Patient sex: M
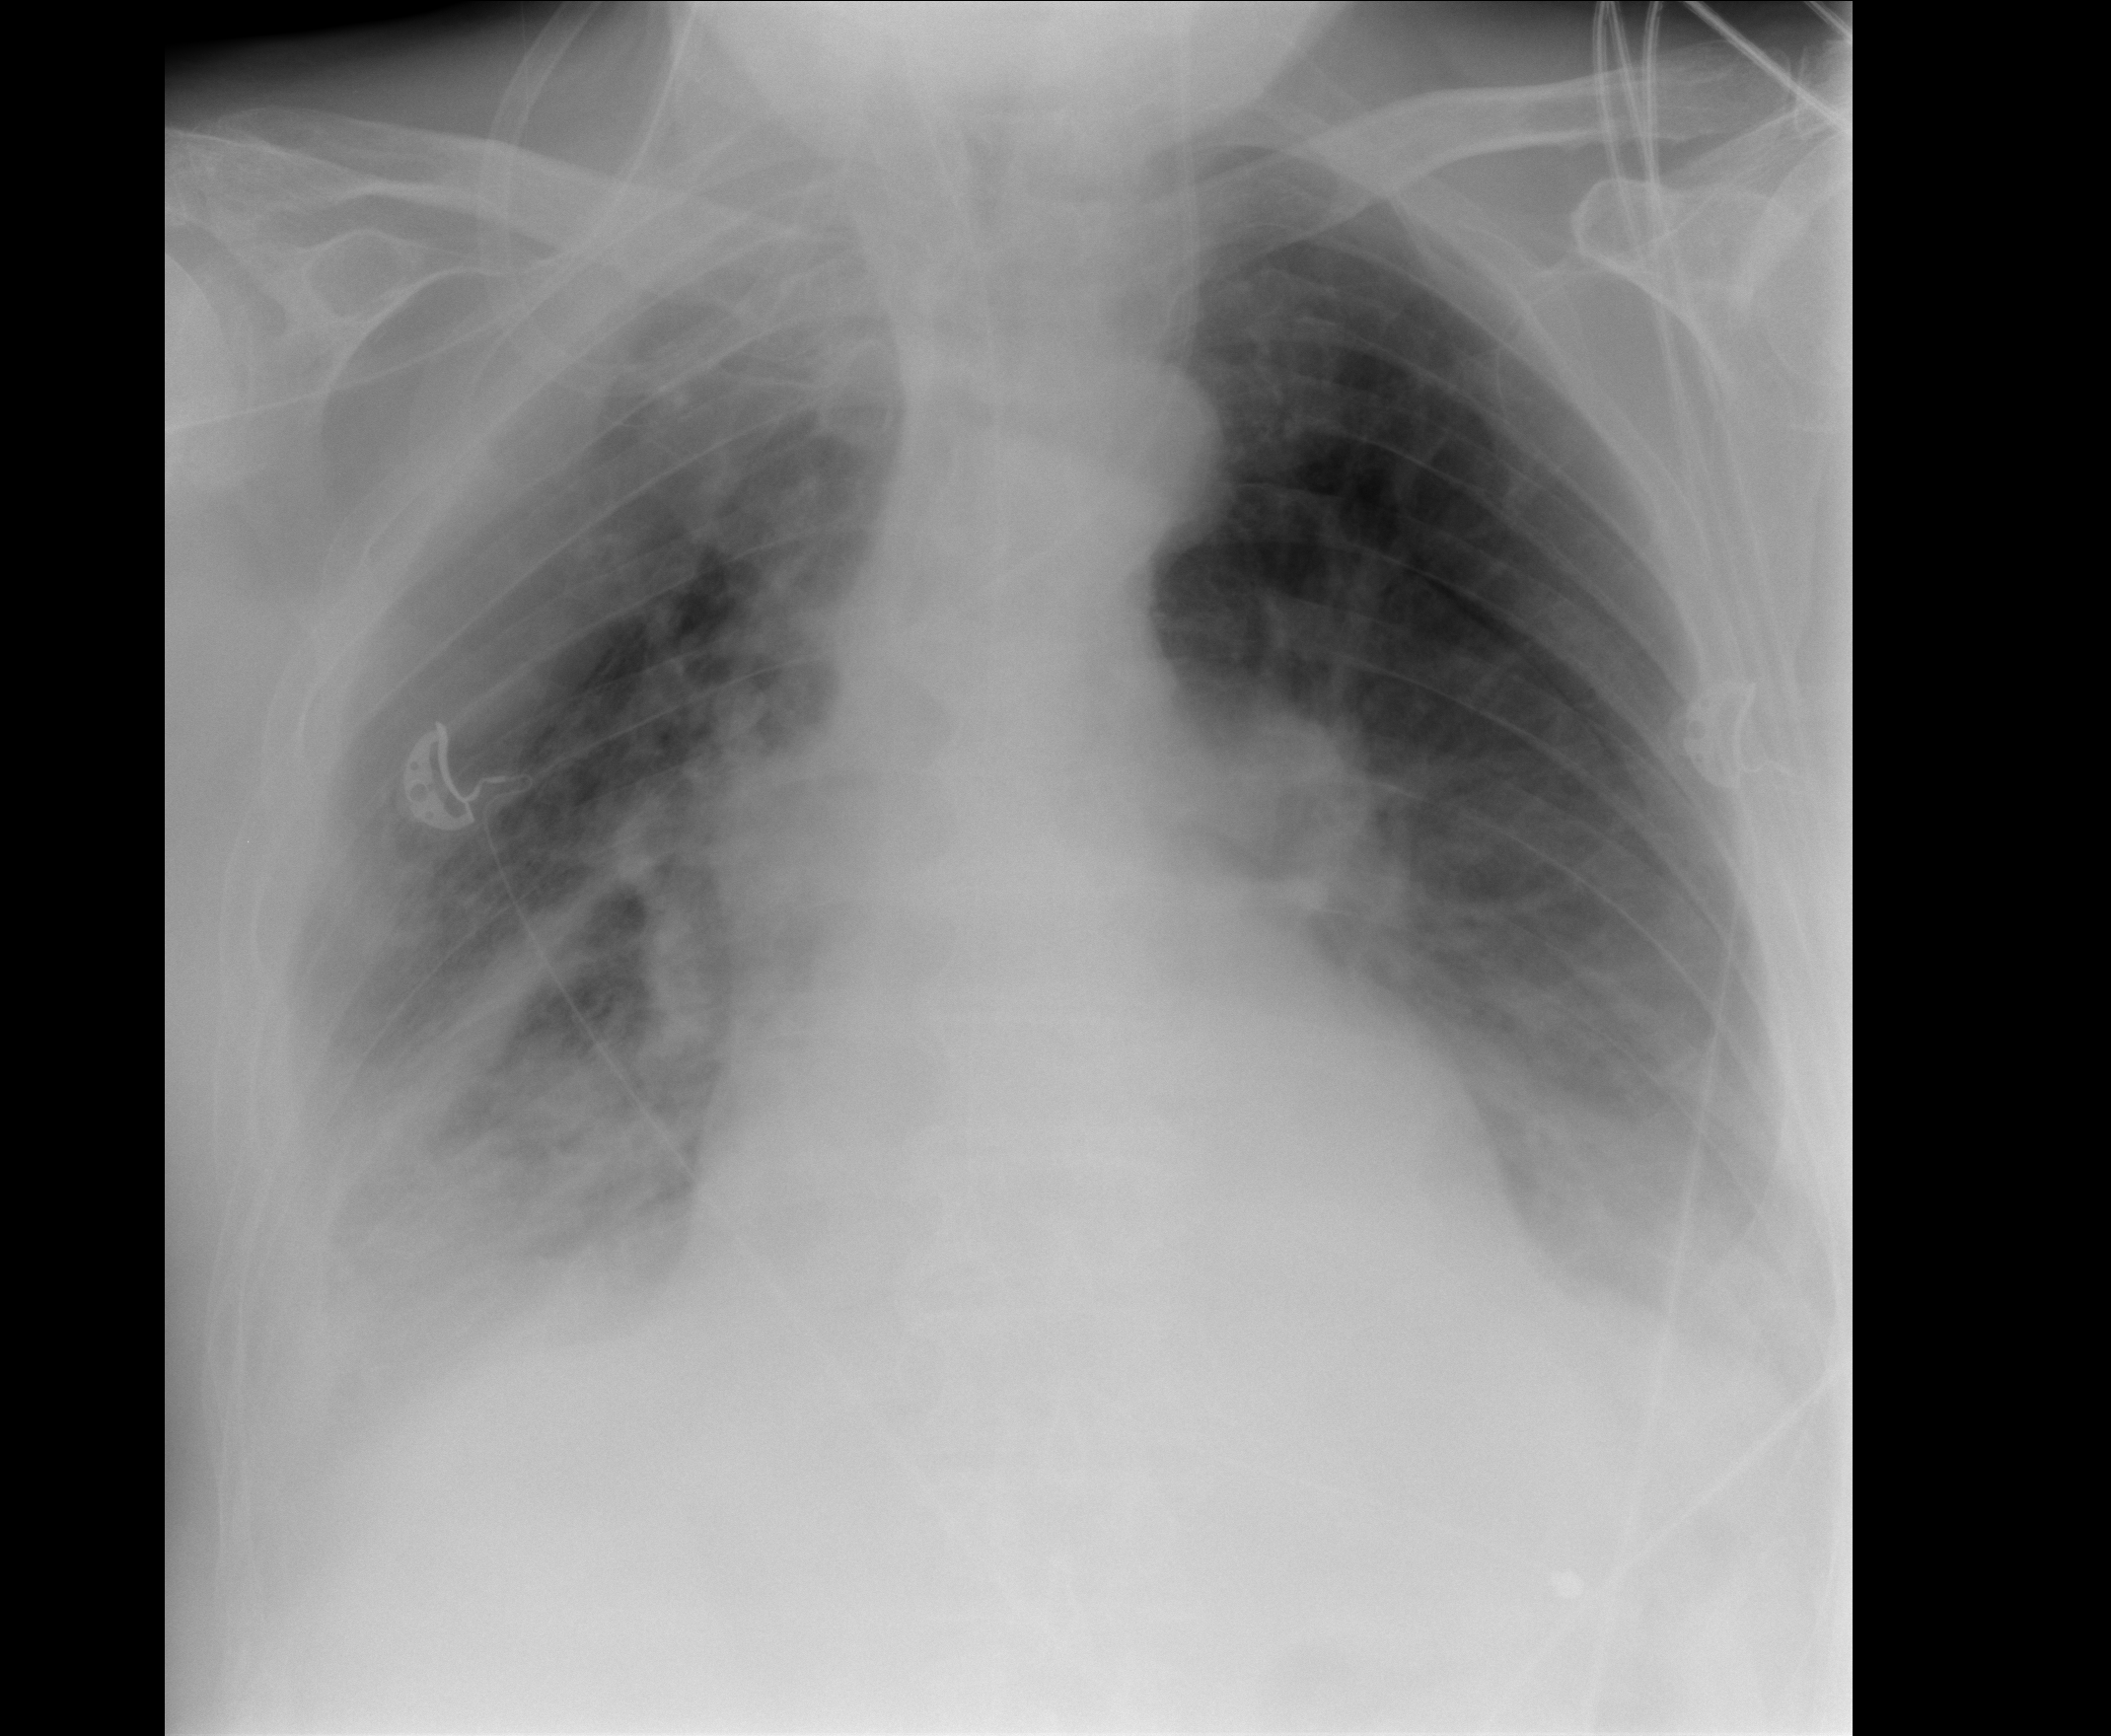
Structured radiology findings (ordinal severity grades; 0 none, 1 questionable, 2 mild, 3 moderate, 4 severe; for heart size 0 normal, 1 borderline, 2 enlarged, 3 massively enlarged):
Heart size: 0
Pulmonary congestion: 0
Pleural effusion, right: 2
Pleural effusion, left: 2
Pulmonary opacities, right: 3
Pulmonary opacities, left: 0
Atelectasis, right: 2
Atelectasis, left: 2